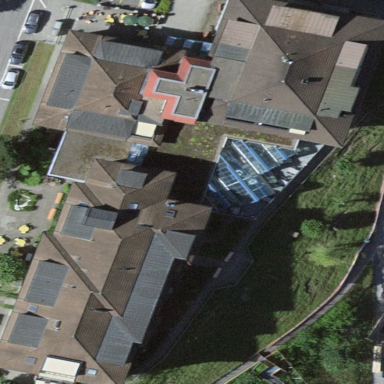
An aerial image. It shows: Nursing home building.